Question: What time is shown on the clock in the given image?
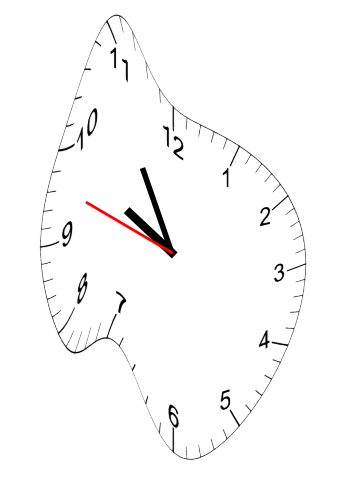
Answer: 09:54:48